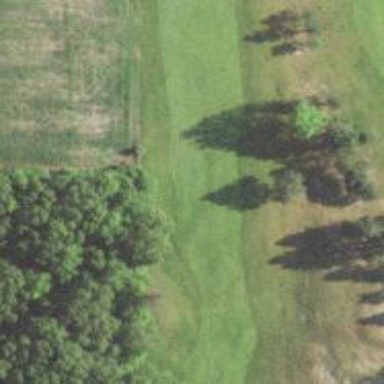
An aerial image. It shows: Golf hole.